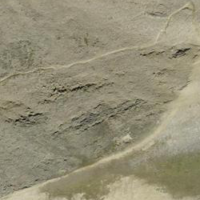
EUNIS habitat code: 48
Species observed at this site:
Prunella collaris